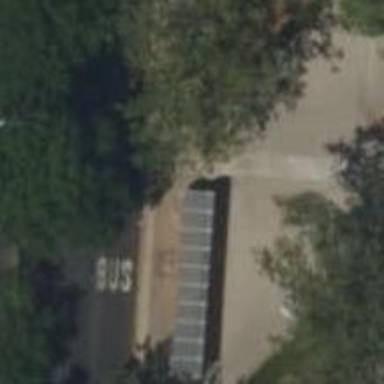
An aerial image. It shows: Bus stop with sheltered platform for public transport.